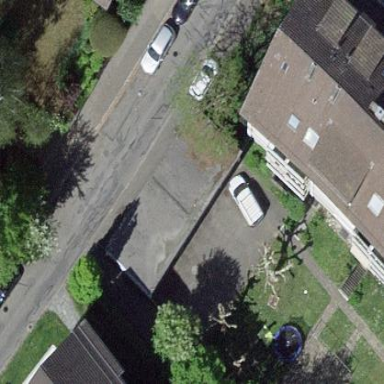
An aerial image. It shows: Group of garages.